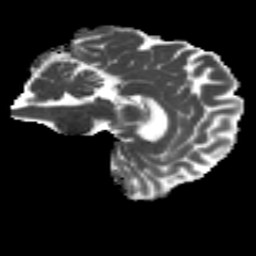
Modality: MD
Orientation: sagittal
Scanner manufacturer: siemens
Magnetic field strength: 3 T
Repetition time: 4.16 s
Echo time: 0.0806 s